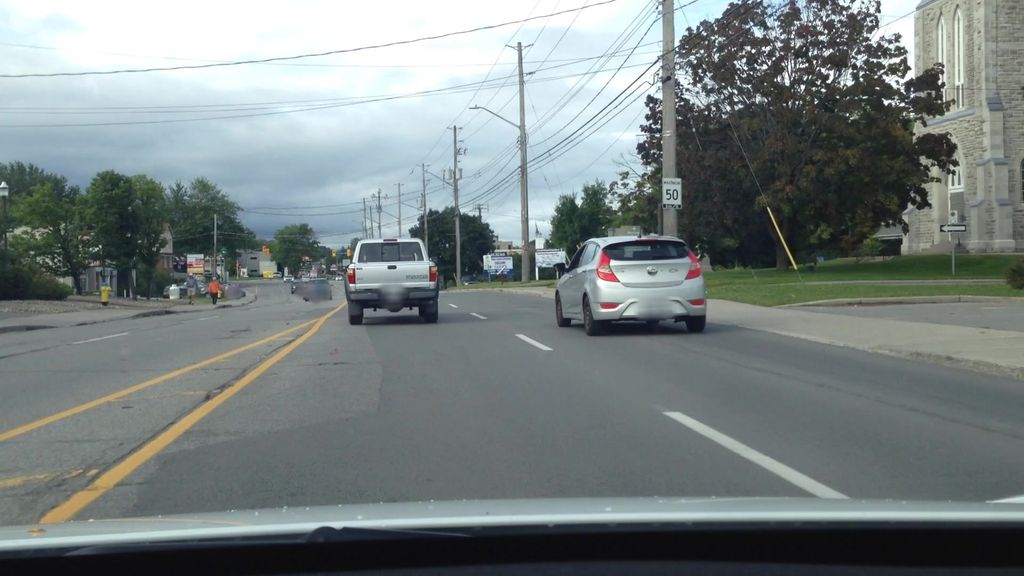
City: ottawa-gatineau